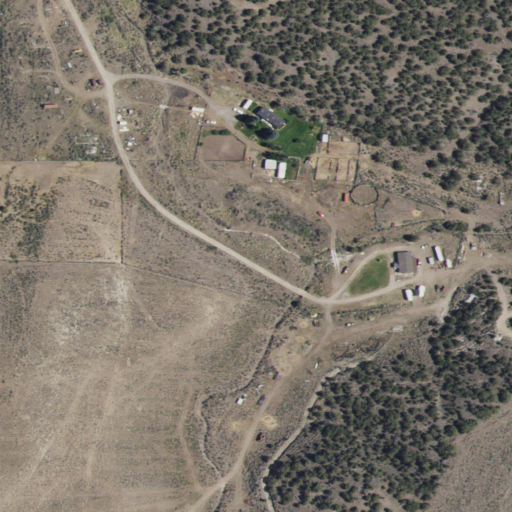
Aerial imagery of valley in Idaho named Black Sand Hollow containing shrub, evergreen forest, open development, and low intensity development